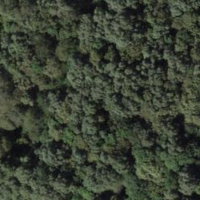
EUNIS habitat code: 41
Species observed at this site:
Coenonympha pamphilus